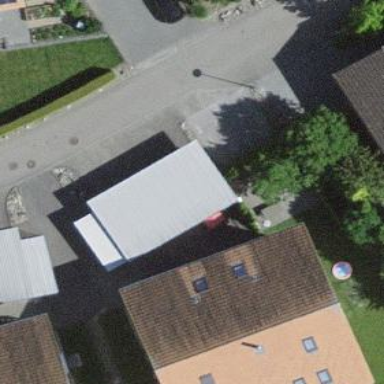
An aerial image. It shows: View of roof of building.